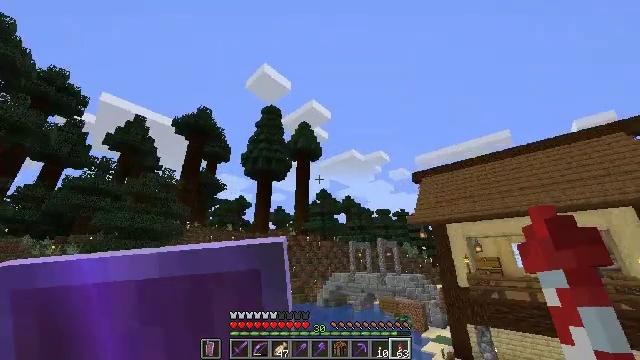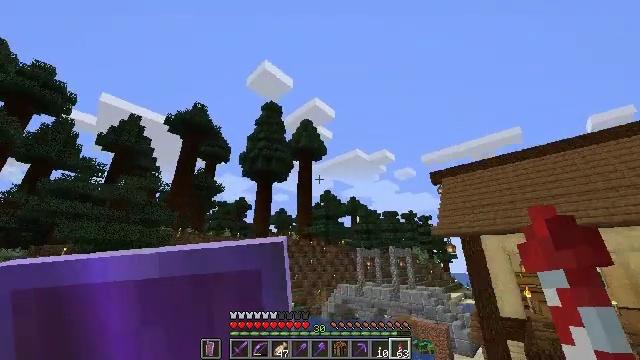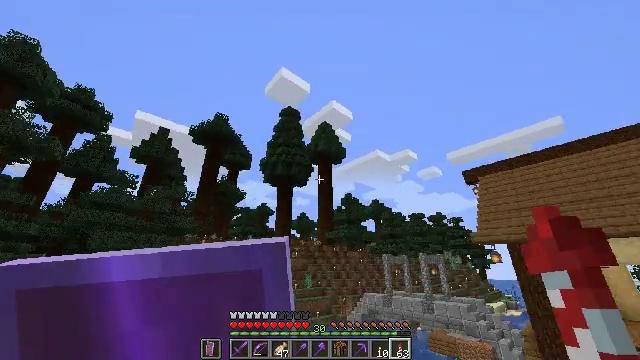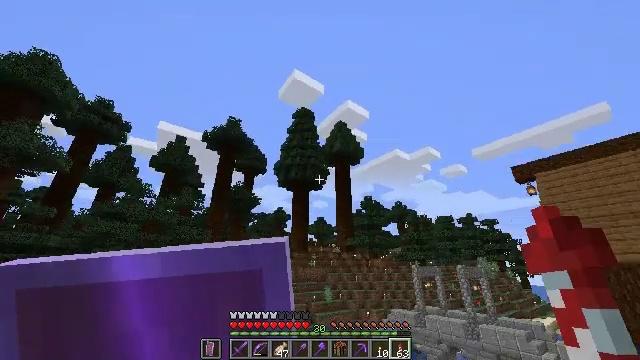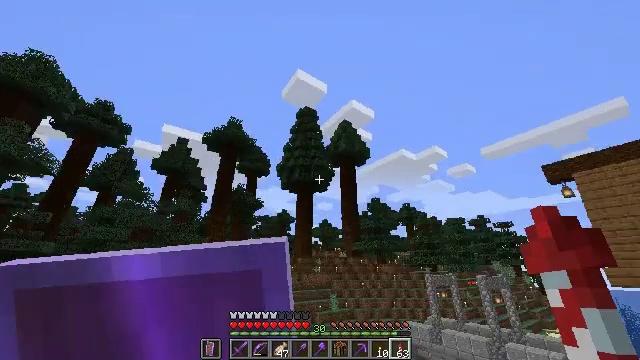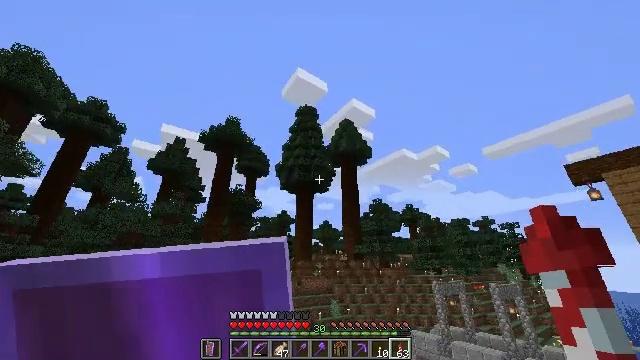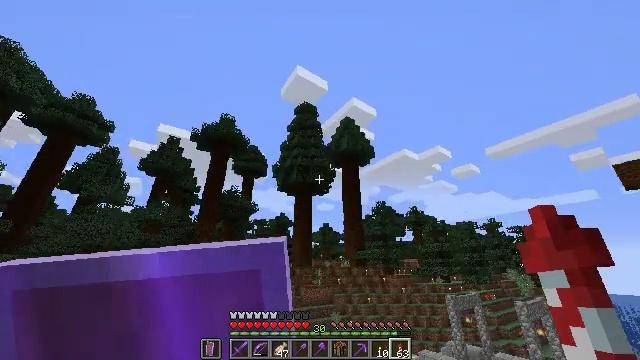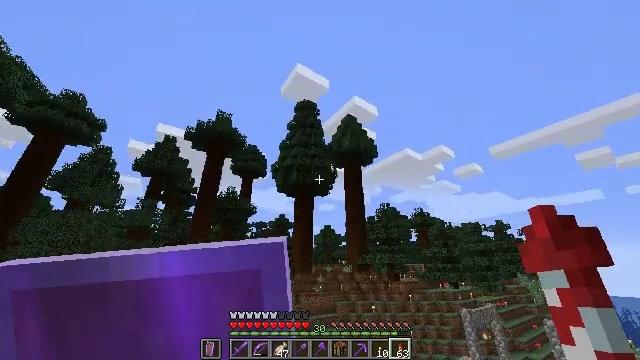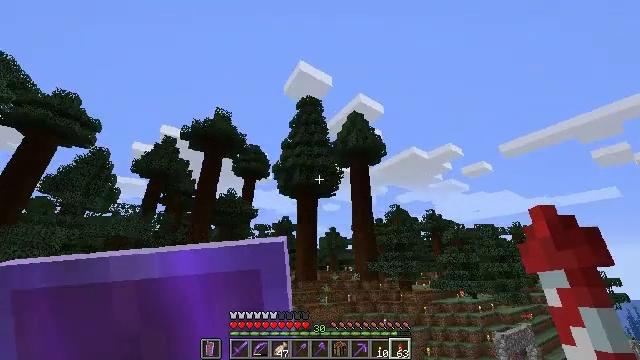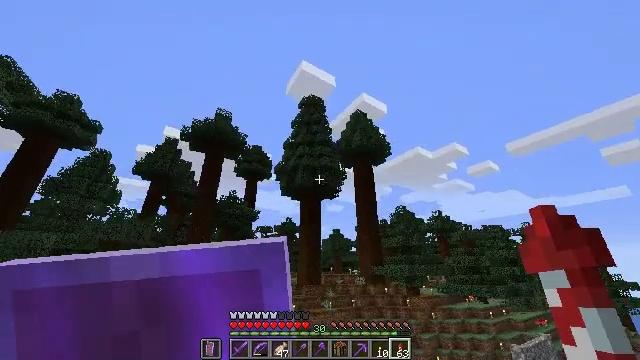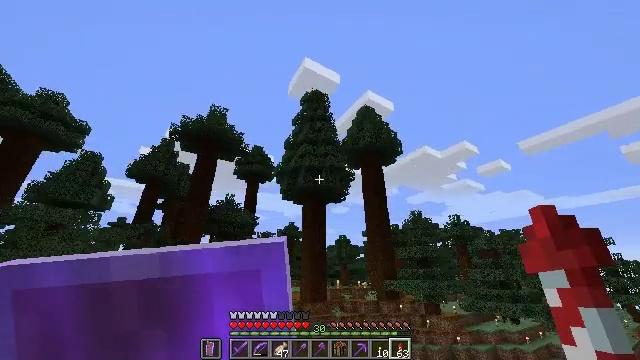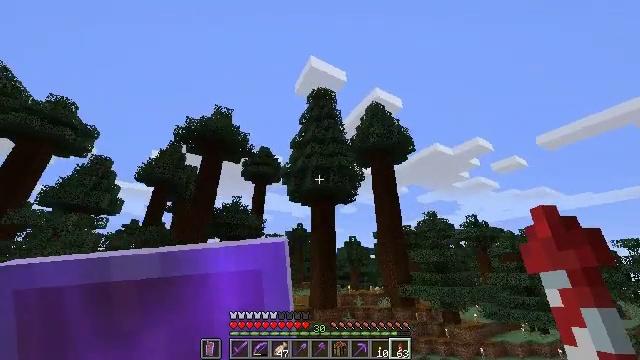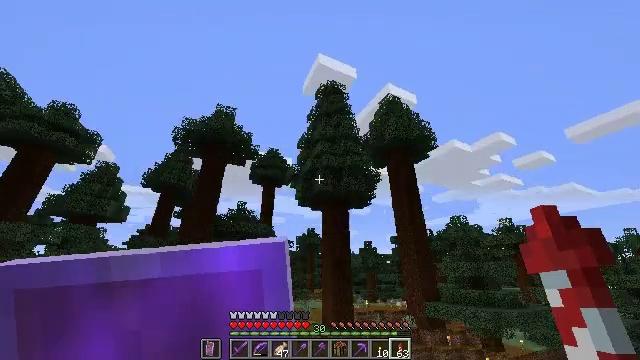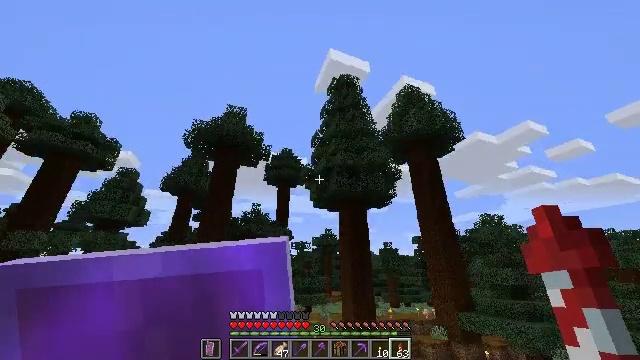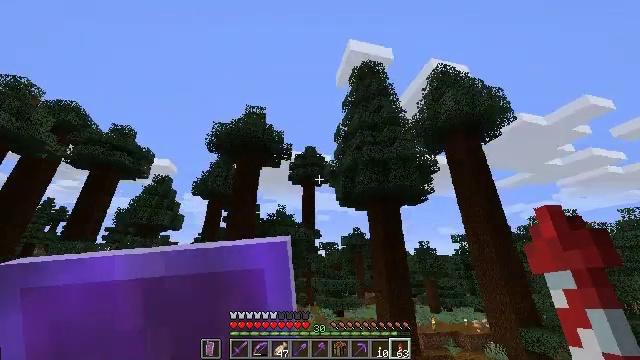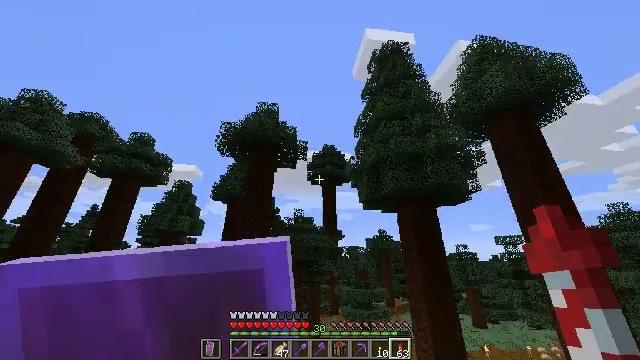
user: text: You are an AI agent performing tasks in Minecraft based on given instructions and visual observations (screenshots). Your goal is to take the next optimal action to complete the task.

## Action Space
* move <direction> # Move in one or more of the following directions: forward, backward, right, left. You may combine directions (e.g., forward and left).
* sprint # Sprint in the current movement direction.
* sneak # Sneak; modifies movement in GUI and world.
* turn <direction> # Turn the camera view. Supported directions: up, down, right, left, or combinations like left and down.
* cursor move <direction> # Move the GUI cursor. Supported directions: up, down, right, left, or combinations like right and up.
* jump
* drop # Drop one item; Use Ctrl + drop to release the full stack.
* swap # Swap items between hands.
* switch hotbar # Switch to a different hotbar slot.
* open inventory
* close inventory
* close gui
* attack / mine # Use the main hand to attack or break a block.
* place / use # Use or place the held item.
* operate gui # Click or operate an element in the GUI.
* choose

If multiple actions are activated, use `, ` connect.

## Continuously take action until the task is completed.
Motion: motion action
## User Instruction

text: Attack the sticky piston to retrieve it.
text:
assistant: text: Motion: move forward, sprint, turn left, jump
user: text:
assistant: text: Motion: move forward, sprint, turn left, jump
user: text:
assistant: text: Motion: move forward, sprint, turn left, jump
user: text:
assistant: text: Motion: move forward, sprint, turn left, jump
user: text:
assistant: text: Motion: move forward, sprint, jump
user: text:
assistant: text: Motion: move forward, sprint, jump
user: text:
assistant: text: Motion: move forward, sprint, jump
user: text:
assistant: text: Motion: move forward, sprint, turn left, jump
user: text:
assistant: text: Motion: move forward, sprint, jump
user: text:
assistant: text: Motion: move forward, sprint, turn left, jump
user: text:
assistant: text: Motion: move forward, sprint, turn left, jump
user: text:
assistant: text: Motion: move forward, sprint, turn left
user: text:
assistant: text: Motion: move forward, sprint, turn left
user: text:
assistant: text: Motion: move forward, sprint, turn left
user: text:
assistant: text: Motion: move forward, sprint, turn left
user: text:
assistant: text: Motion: move forward, sprint, turn left, jump
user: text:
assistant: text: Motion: move forward, sprint, turn left, jump
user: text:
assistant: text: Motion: move forward, sprint, turn left, jump
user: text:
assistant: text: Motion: move forward, sprint, turn left and up, jump
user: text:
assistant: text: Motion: move forward, sprint, turn left, jump
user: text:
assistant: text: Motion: move forward, sprint, jump
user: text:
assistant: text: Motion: move forward, sprint, turn right, jump
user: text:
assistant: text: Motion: move forward, sprint, turn right, jump
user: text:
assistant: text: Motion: move forward, sprint, turn right, jump
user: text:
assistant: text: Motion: move forward, sprint, turn right, jump
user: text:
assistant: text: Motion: move forward, sprint, turn right, jump
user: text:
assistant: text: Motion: move forward, sprint, turn right, jump
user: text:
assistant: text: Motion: move forward, sprint, turn right, jump
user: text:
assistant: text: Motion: move forward, sprint, jump
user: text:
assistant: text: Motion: move forward, sprint, jump